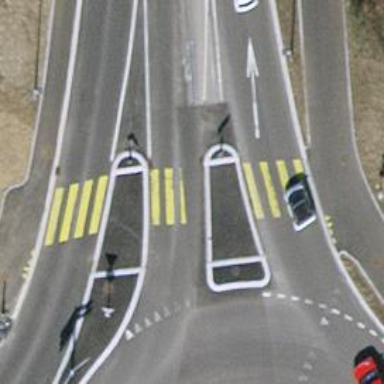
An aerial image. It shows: Uncontrolled zebra crossing with pedestrian island.